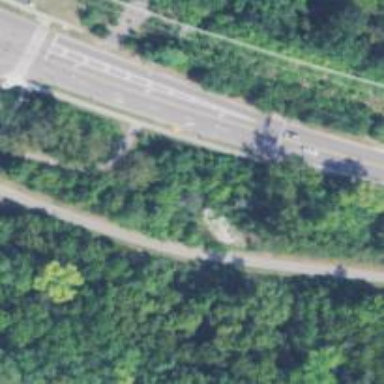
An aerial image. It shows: Asphalt cycleway running alongside abandoned railway line.